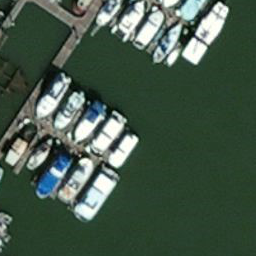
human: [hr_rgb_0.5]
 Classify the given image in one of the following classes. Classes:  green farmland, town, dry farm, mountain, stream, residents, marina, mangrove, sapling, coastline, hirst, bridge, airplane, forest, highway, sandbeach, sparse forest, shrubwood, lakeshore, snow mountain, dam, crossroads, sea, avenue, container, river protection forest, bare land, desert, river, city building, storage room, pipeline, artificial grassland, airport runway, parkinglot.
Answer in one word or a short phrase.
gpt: marina